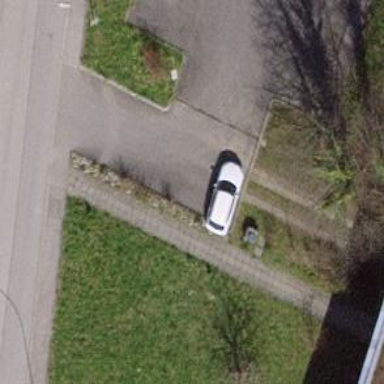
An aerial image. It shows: Parking aisle designated as service road.